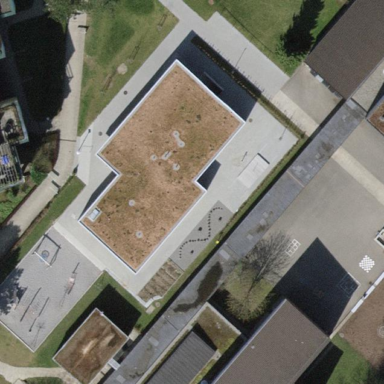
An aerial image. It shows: View of roof of building.